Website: bh-photo
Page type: cross-sells
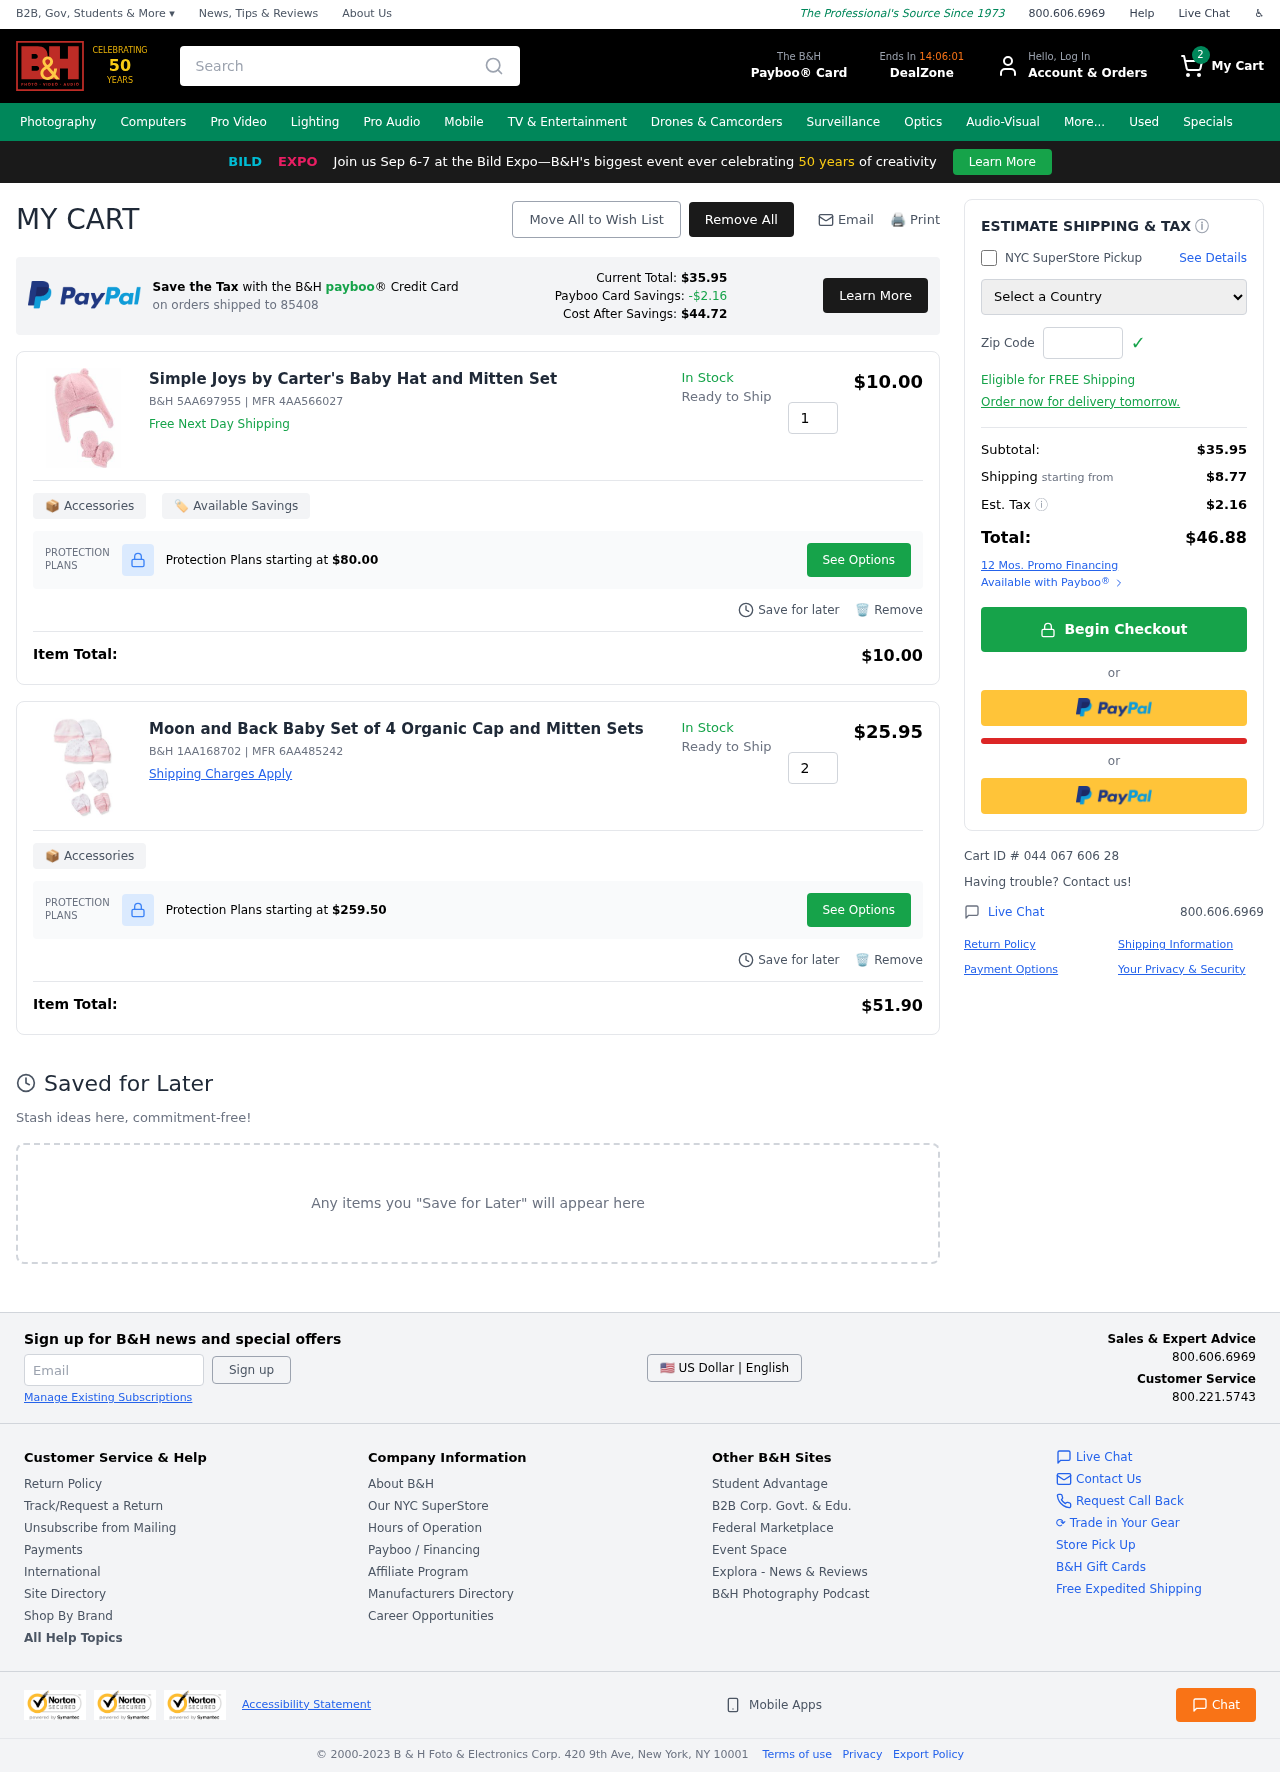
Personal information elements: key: PII_COUNTRY
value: United States
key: PII_POSTCODE
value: on orders shipped to 85408
Product elements: key: PRODUCT1_NAME
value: Simple Joys by Carter's Baby Hat and Mitten Set
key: PRODUCT1_PRICE
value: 10
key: PRODUCT1_QUANTITY
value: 1
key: PRODUCT2_NAME
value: Moon and Back Baby Set of 4 Organic Cap and Mitten Sets
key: PRODUCT2_PRICE
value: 25.95
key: PRODUCT2_QUANTITY
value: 2
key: PRODUCT1_SKU
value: B&H 5AA697955
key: PRODUCT1_MFR
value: MFR 4AA566027
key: PRODUCT1_PROTECTION_PRICE
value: $80.00
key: PRODUCT1_ITEM_TOTAL
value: $10.00
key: PRODUCT2_SKU
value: B&H 1AA168702
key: PRODUCT2_MFR
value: MFR 6AA485242
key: PRODUCT2_PROTECTION_PRICE
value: $259.50
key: PRODUCT2_ITEM_TOTAL
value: $51.90
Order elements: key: ORDER_NUM_ITEMS
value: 2
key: PAYBOO_CURRENT_TOTAL
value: $35.95
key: ORDER_SUBTOTAL
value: $35.95
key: ORDER_SHIPPING_COST
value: $8.77
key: ORDER_TAX
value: $2.16
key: ORDER_TOTAL
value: $46.88
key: ORDER_ID
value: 044 067 606 28
Search elements: key: HEADER_SEARCH
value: Search
Other elements: key: PAYBOO_SAVINGS
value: -$2.16
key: PAYBOO_COST_AFTER_SAVINGS
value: $44.72